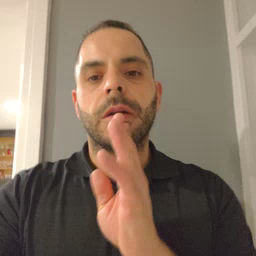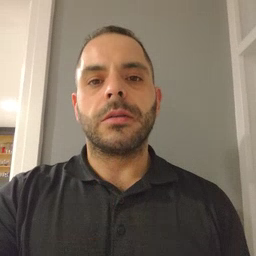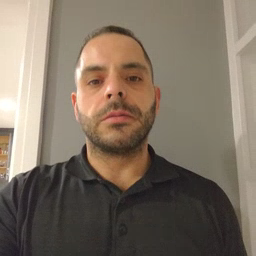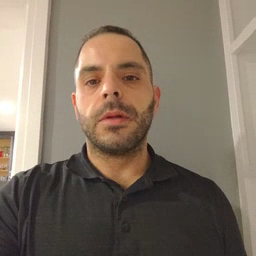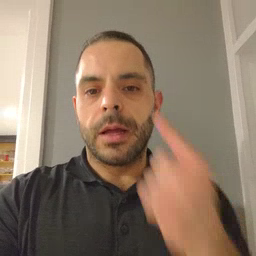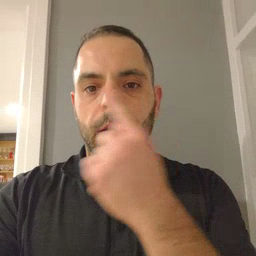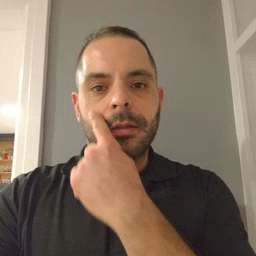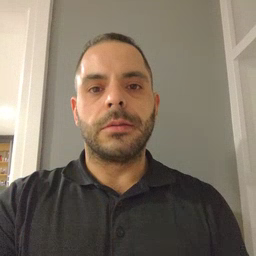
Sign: eye